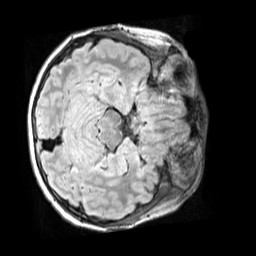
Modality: FLAIR
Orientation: axial
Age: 12
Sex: male
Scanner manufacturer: siemens
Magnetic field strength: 3 T
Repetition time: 5 s
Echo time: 0.388 s